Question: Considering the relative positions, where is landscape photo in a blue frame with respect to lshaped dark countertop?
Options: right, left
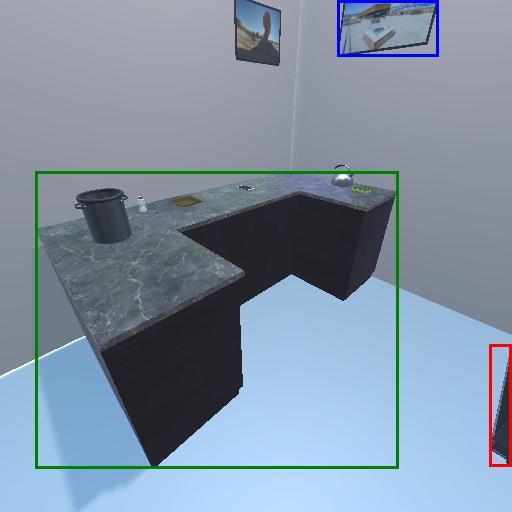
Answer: right